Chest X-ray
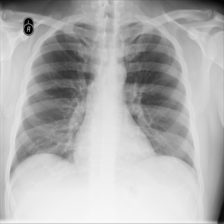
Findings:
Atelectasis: negative
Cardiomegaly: negative
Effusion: negative
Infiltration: negative
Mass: negative
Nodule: negative
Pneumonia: negative
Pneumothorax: negative
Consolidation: negative
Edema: negative
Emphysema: negative
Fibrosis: negative
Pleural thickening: negative
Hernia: negative